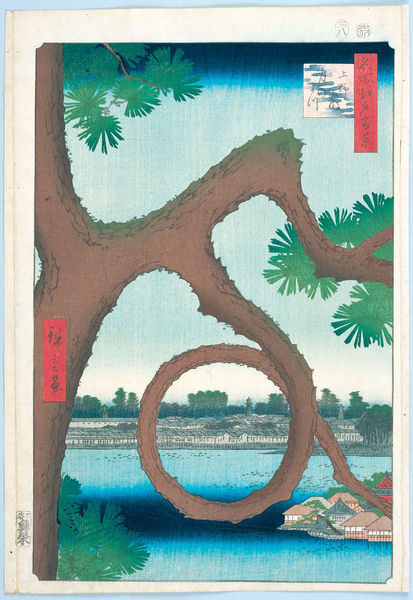
Titel: 100 berühmte Ansichten von Edo
Künstler: Utagawa Hiroshige
Schlagwörter: baum, blau, himmel, meer, wasser, fluss, stadt, äste, schleife, ast, häuser, kreis, japan, schrift, hütten, blue, red, dark, green, old, japanese, picture, print, brown, plant, japanisch, schriftzeichen, asien, druck, sky, tree, background, house, lake, landscape, sea, shore, water, waves, horizon, houses, island, roof, roofs, trees, village, light, river, view, drawing, writing, spiral, letters, rural, city, ancient, leaves, trunk, buildings, art, colors, lau, rooves, circle, pond, branches, book, chinese, rough, asian, stylized, leave, needles, china, darkness, land, branch, oriental, edo, growing, words, calendar, landcshaft, area, dam, canal, clear, asia, bark, waterfront, title, logo, cover, curved, characters, label, smooth, pine tree, lettering, crooked, silkscreen, era, asiatische kunst, pagoda, chineese, chiense, everygreen, tea houses, growing tree, uma arvore